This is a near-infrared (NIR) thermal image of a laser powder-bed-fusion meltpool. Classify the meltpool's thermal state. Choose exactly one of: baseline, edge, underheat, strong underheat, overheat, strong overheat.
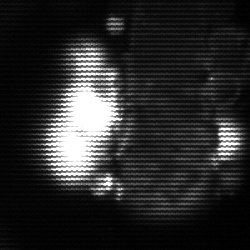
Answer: strong underheat